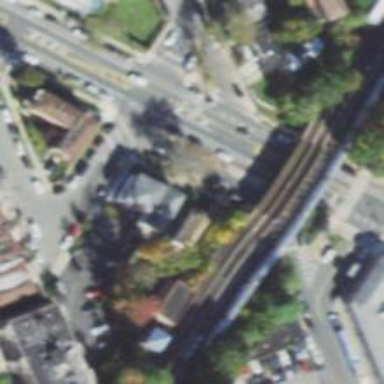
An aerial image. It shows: Bridge over electrified rail siding.